Question: I have this log in script
'''
$('#getFbImg').click(function () {
FB.getLoginStatus(function(response) {
if (response.status === 'connected') {
var uid = response.authResponse.userID;
var accessToken = response.authResponse.accessToken;
getPermissions(uid);
getUserAlbums(uid);
getUserUploads(uid);
}
else if (response.status === 'not_authorized') {
// the user is logged in to Facebook,
// but has not authenticated your app
}
else {
// the user isn't logged in to Facebook.
FB.login(function(response) {
if (response.authResponse) {
var uid = response.authResponse.userID;
var accessToken = response.authResponse.accessToken;
getPermissions(uid);
getUserAlbums(uid);
getUserUploads(uid);
} else {
console.log('User cancelled login or did not fully authorize.');
}
}, {scope: 'public_profile,user_photos'});
}
});
});
'''
which asks the user to log in in order to continue. The popup window works fine, logs in fine, but the permissions dont seem to be registered. The is that for my account (which is also the admin in the app) was asked for the permissions, but every other account is not.
here is a picture with the permissions object

if I add another permission to the scope eg user birthday, my account gets asked to accept the access of the new permission, but no other account is asked for this.
i added a few other administrator accounts to check if it is because i am the administrator, and i still get the permission problem, the application does not give access to their user_photos, but it still gives to my account
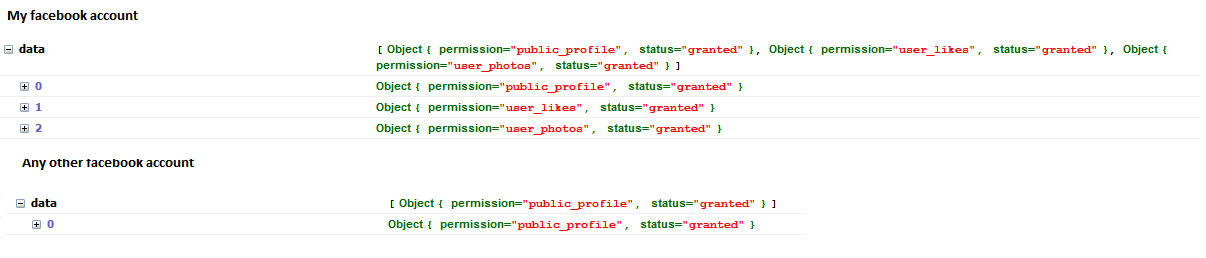
Answer: I guess you're using the Graph API v2.0, and haven't yet had your 'user_likes' and 'user_photos' permissions approved for your app: <URL>
> Apps using Facebook Login that require more than public_profile
(default), email and user_friends will require review by Facebook in
order to request these permissions from people.
Have a look at <URL> for the Review process.